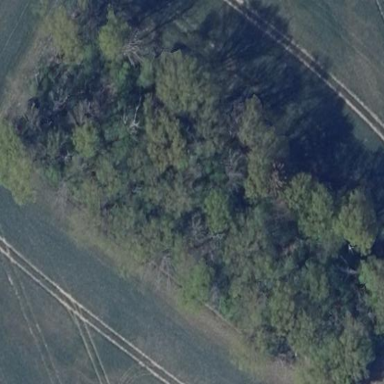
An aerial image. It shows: Forest area.